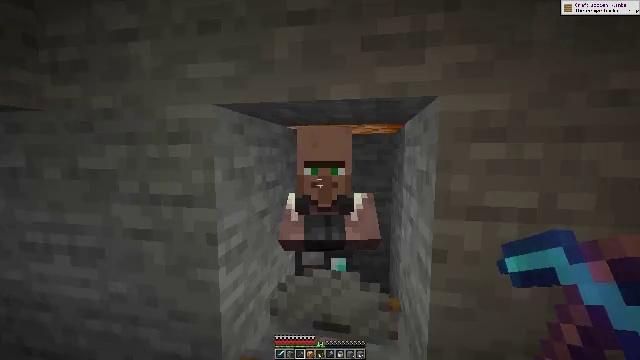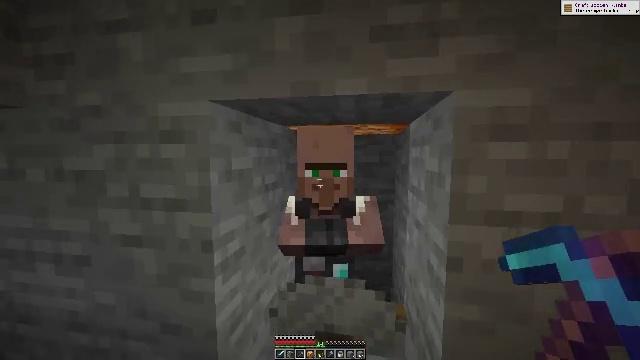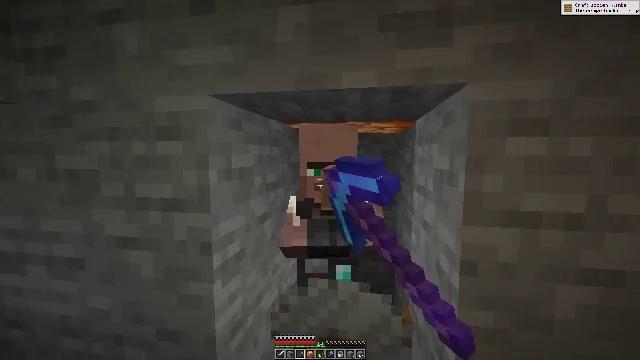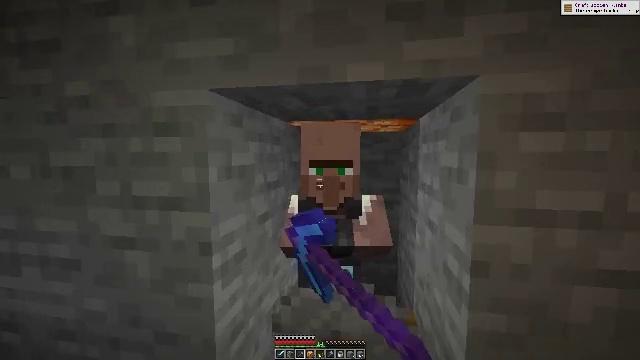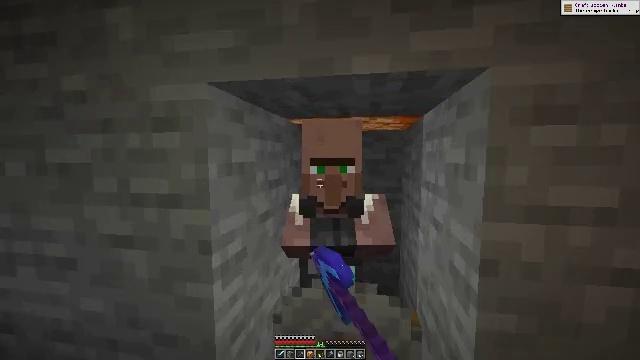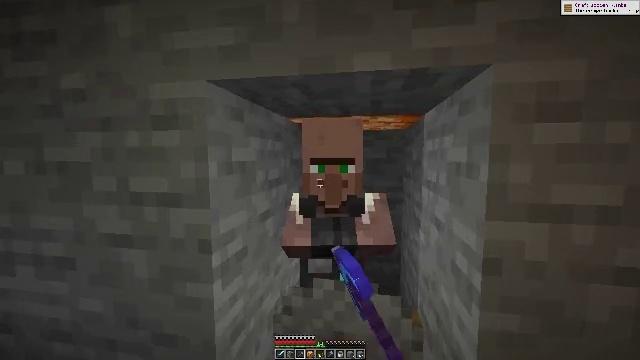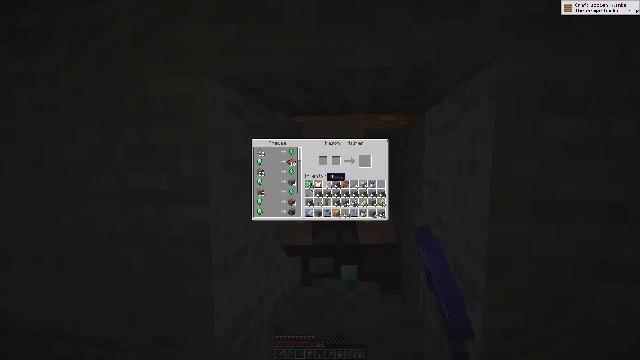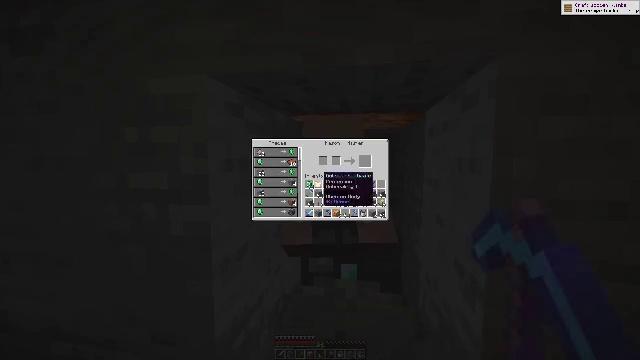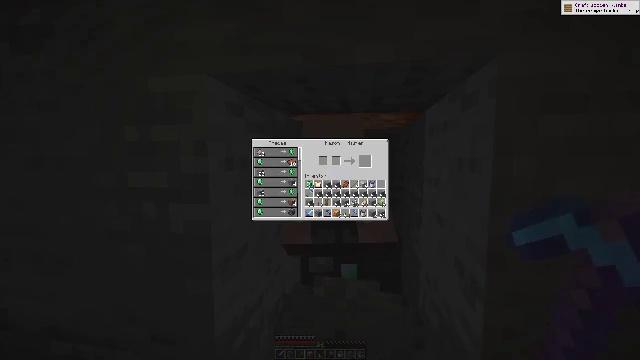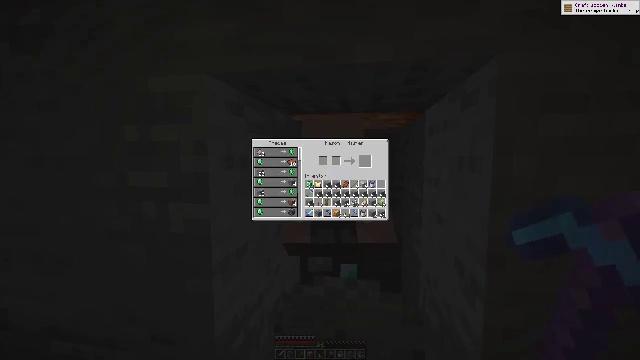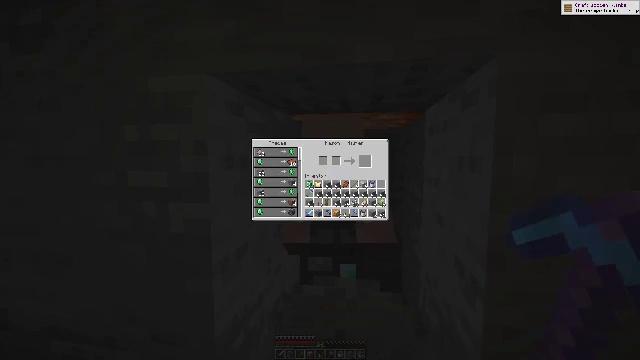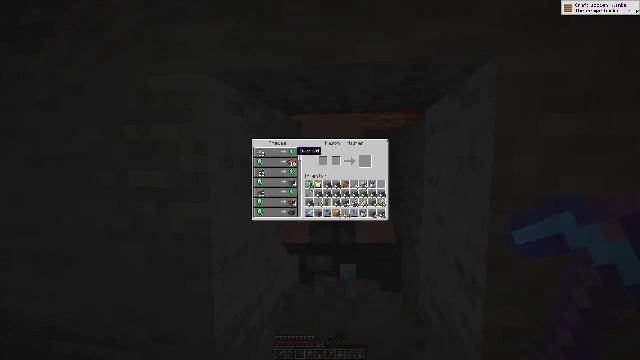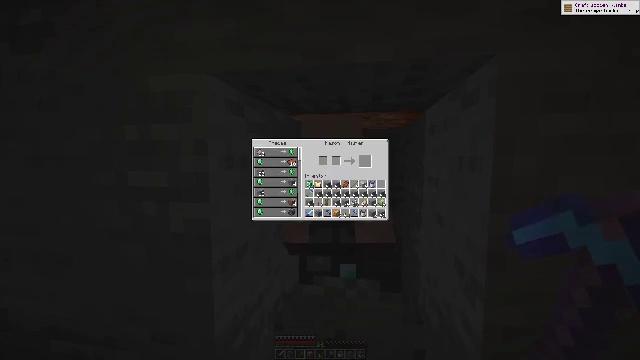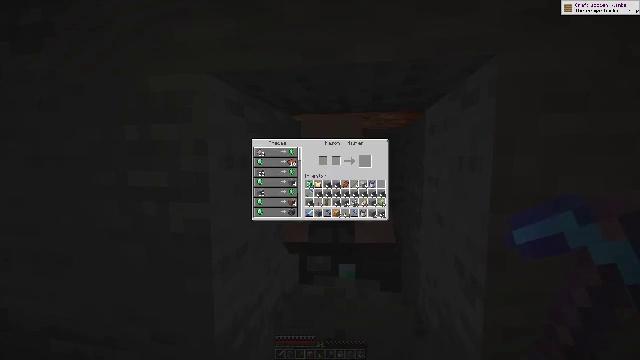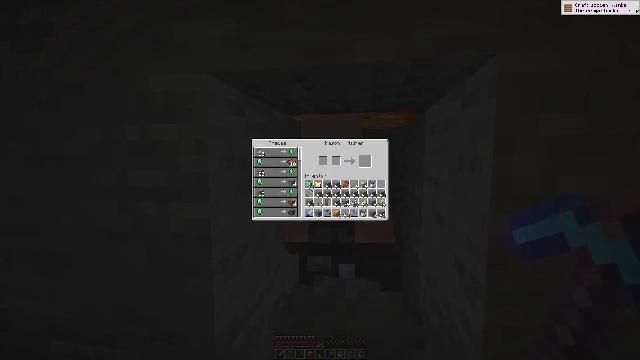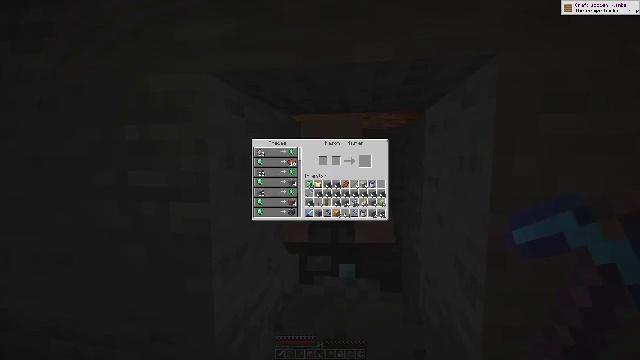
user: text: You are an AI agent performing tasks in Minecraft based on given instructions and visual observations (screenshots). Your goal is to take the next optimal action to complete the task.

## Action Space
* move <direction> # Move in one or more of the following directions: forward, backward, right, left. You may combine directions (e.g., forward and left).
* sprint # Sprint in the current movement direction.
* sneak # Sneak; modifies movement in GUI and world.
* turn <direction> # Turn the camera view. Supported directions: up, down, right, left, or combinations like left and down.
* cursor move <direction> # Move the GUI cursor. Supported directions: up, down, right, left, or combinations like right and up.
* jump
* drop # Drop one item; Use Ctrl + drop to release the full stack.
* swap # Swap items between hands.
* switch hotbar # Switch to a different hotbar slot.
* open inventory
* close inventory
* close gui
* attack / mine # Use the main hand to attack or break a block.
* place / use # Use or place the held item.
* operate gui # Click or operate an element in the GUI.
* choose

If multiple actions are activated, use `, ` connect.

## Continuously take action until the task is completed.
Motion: motion action
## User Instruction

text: Break the vines.
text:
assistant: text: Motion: use / place
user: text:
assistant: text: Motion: use / place
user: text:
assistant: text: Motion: use / place
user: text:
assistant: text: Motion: use / place
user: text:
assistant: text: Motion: no_op
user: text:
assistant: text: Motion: no_op
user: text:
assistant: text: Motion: no_op
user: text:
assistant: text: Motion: no_op
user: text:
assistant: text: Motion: turn left and up
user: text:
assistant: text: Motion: turn left and up
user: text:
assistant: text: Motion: turn left
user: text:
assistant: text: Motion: turn left
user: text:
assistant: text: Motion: turn left
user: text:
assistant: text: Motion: no_op
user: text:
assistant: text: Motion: turn right and down
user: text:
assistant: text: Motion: turn right and down
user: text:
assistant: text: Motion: turn right and down
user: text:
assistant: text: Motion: turn down
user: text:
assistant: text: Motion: no_op
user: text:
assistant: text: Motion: no_op
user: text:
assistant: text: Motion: no_op
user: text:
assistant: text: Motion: no_op
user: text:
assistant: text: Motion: no_op
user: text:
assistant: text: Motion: no_op
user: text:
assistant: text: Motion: no_op
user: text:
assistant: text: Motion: no_op
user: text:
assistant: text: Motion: close inventory
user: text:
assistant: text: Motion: turn right, close inventory
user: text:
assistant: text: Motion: turn right and down, close inventory
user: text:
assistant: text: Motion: move forward, turn right and down